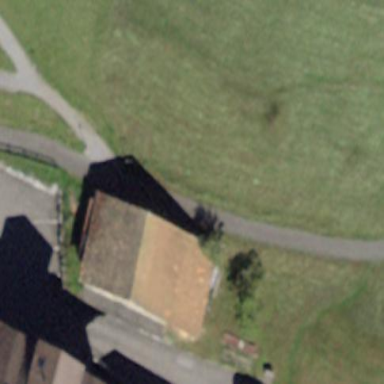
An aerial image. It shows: Rural barn.